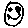
Label: smiley face